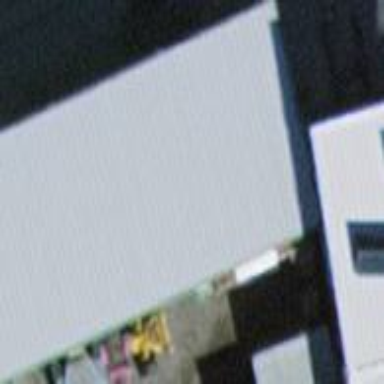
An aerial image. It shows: Commercial building.